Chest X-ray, PA view. Patient: 50 years old, sex M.
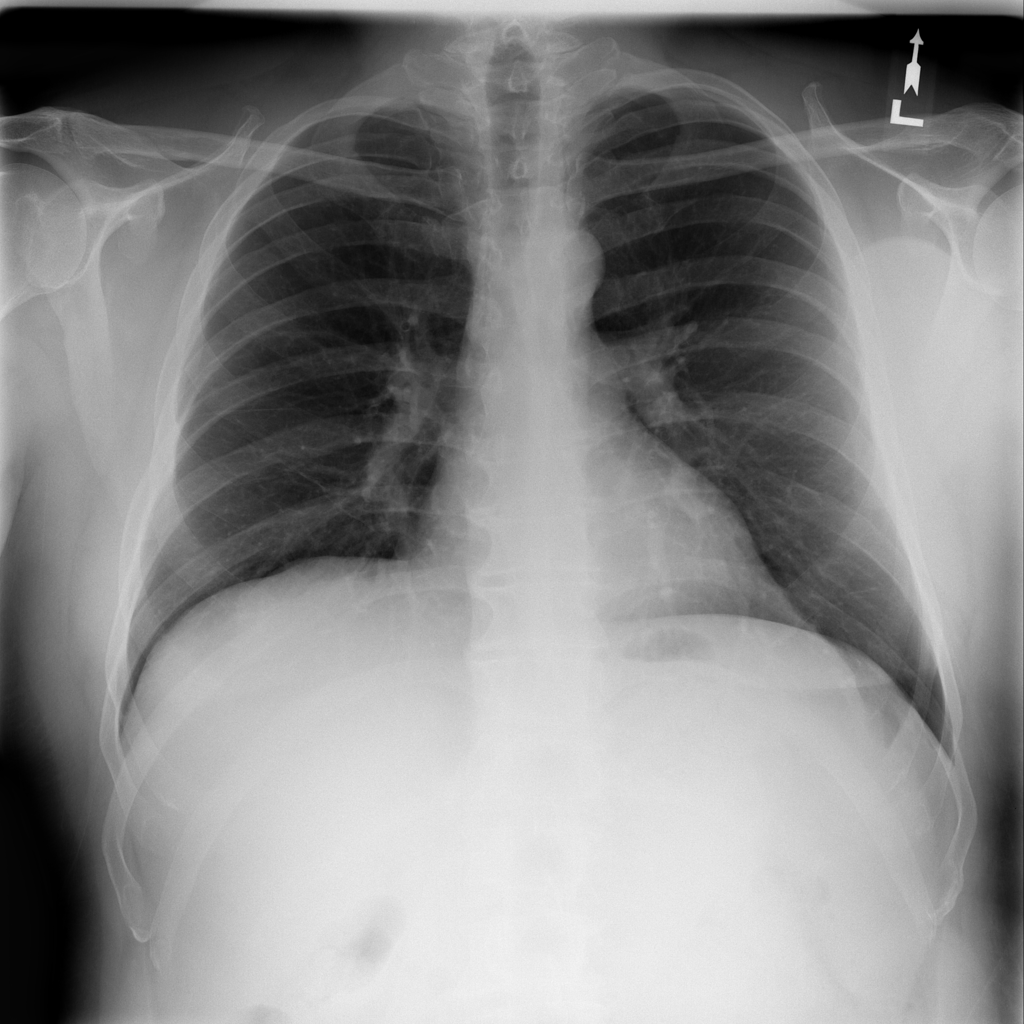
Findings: Mass